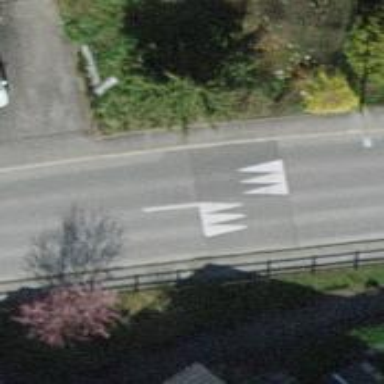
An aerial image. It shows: Traffic hump for calming the traffic.